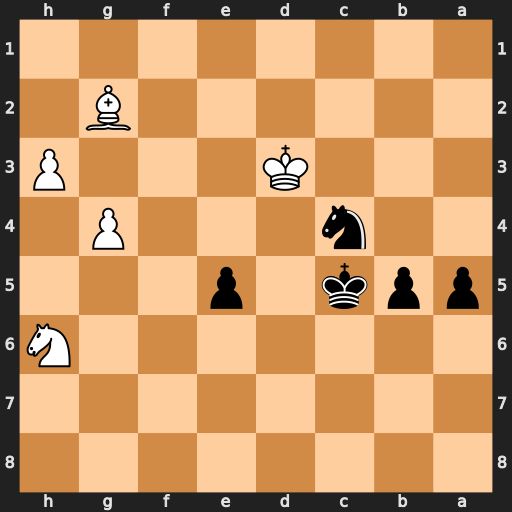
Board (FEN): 8/8/7N/ppk1p3/2n3P1/3K3P/6B1/8
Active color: b
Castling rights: -
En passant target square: -
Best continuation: a4 Kc2 Ne3+ Kb2 Nxg2